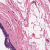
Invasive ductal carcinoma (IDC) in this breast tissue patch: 0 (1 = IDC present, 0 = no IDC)